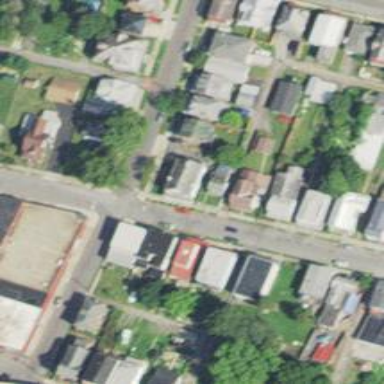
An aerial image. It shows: Alley classified as service road.